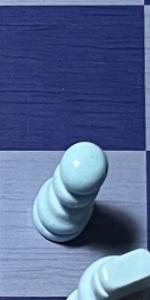
Label: Pawn_White